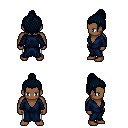
a pixel art fantasy rpg character, male body template, human, dark skin, blue robe, white pants, raven short topknot hairstyle, four views (front, back, left, right), 2x2 character sprite sheet, small pixel art, hard edges, no anti-aliasing